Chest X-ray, AP view. Patient: 59 years old, sex M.
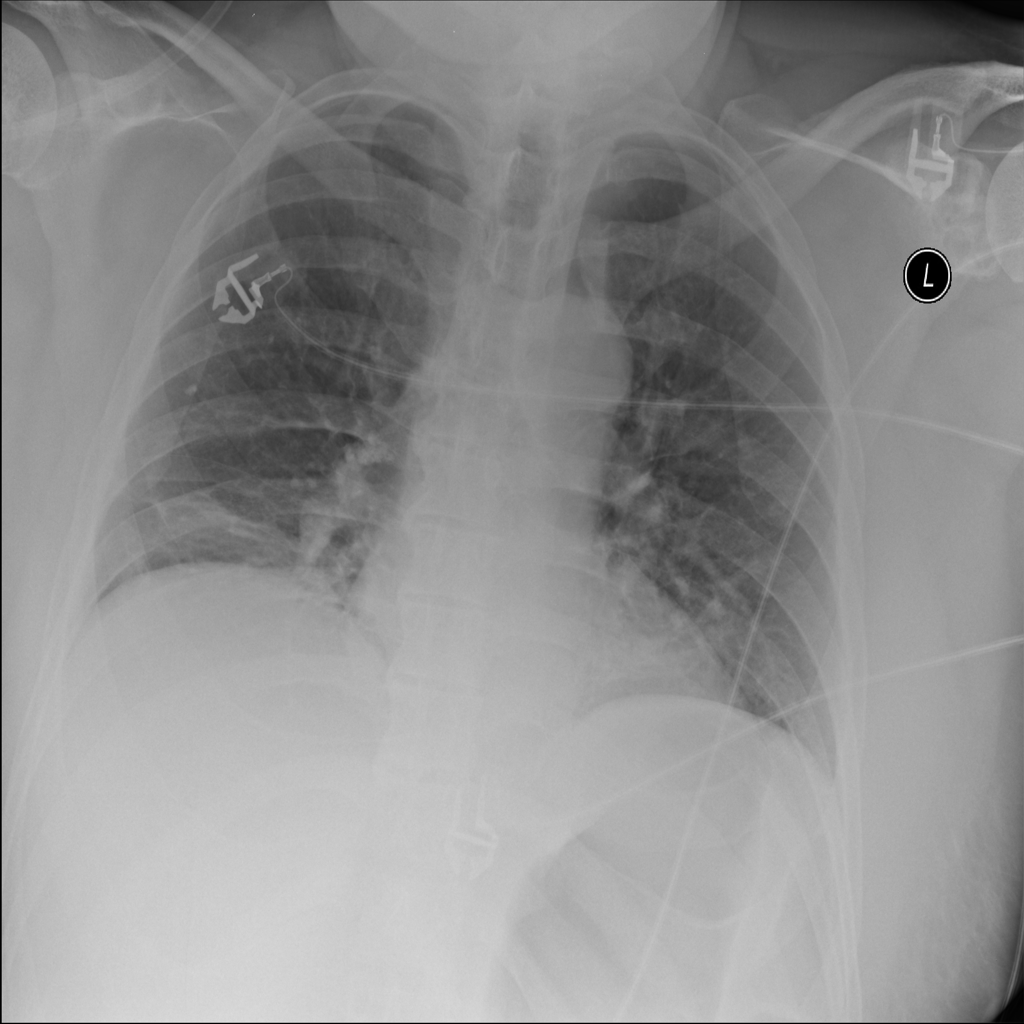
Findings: No Finding